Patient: sex F, age 68
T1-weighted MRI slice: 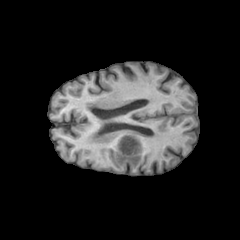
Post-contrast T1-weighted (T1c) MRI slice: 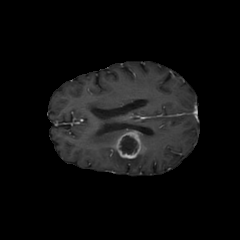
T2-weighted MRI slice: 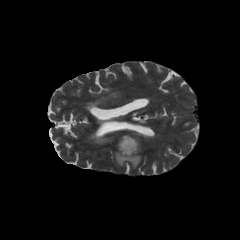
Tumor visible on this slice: yes
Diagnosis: Glioblastoma, IDH-wildtype
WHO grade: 4